Question: '''
import matplotlib.pyplot as plt
import numpy as np
randomnums = np.random.normal(loc=9,scale=6, size=400).astype(int)+15
'''
Output:
'''
array([25, 22, 19, 26, 24, 9, 19, 32, 30, 25, 29, 17, 21, 14, 17, 27, 27,
28, 17, 17, 20, 21, 16, 28, 20, 24, 15, 20, 20, 13, 33, 21, 30, 27,
8, 22, 24, 25, 23, 13, 24, 20, 16, 32, 15, 26, 34, 16, 21, 21, 28,
22, 23, 18, 20, 22, 23, 22, 23, 26, 22, 25, 19, 29, 14, 27, 21, 23,
24, 19, 25, 15, 22, 23, 19, 19, 23, 21, 22, 17, 25, 15, 24, 25, 23 ...
'''
'''
h = sorted(randomnums)
plt.hist(h,density=False)
plt.show()
'''
Output:

From my research I found only how to plot numbers on top of a bar chart, but what I want is to plot on top of a histogram chart. Is it possible?
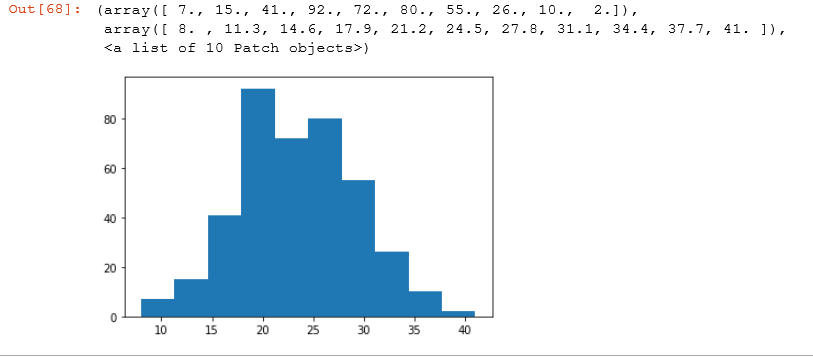
Answer: An adapted version of the <URL> I linked in the comments of the question. Thanks a lot for the suggestions in the comments below this post!
'''
import matplotlib.pyplot as plt
import numpy as np
h = np.random.normal(loc=9,scale=6, size=400).astype(int)+15
fig, ax = plt.subplots(figsize=(16, 10))
ax.hist(h, density=False)
for rect in ax.patches:
height = rect.get_height()
ax.annotate(f'{int(height)}', xy=(rect.get_x()+rect.get_width()/2, height),
xytext=(0, 5), textcoords='offset points', ha='center', va='bottom')
'''
...gives e.g.
<URL>
See also: <URL>.